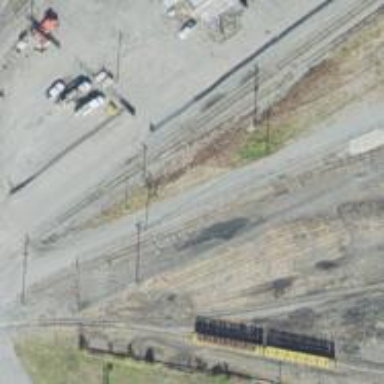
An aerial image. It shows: Abandoned spur railway.